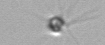
Label: Calciopappus